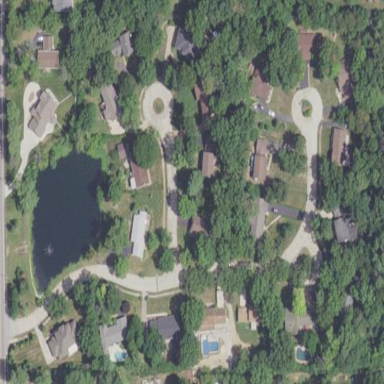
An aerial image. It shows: Single-family residential area.